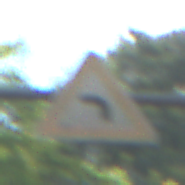
Verkehrszeichen: KurveLinks
Umgebung: Outdoor, Urban
Tageszeit: MorningAfternoon
Wetter: PartlyCloudy
Licht: Natural
Jahreszeit: NotSpecified
Kontrast: LowContrast